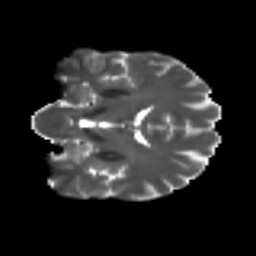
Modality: T2w
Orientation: coronal
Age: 46
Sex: male
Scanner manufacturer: ge
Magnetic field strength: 3 T
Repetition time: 7.8 s
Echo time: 0.061 s